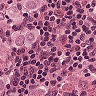
Metastatic tissue present: yes